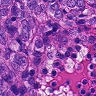
Metastatic tissue present: yes